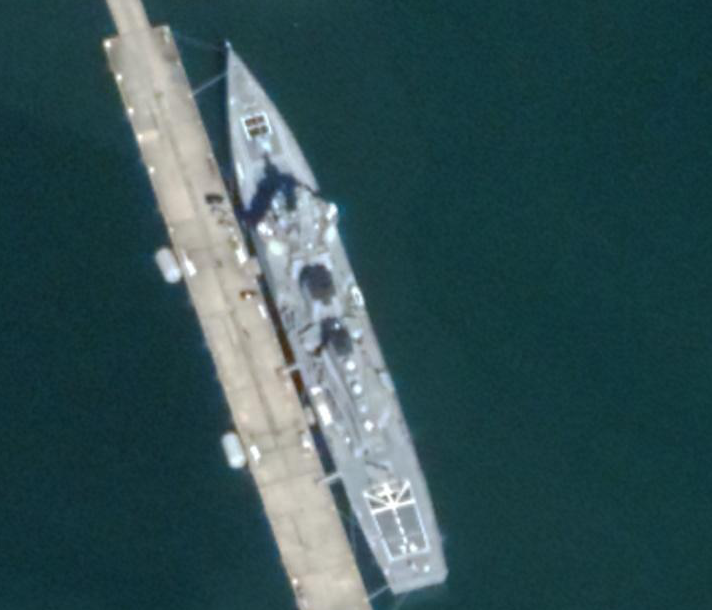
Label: Arleigh_Burke-class_destroyer